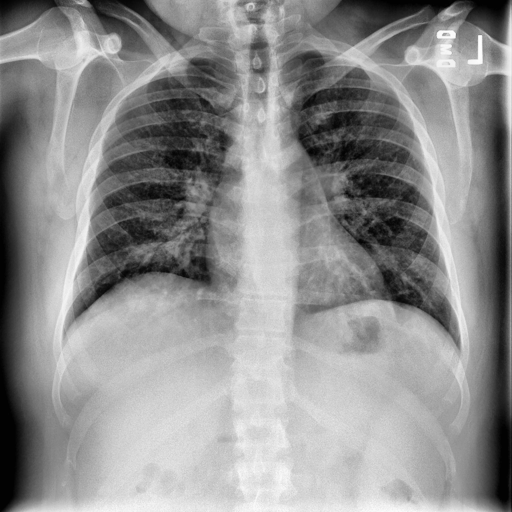
Finding: NORMAL